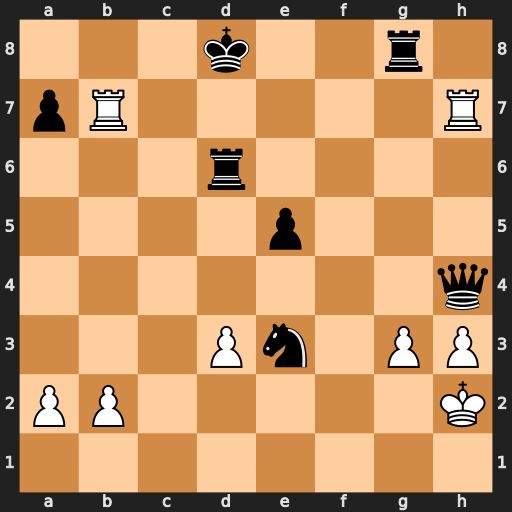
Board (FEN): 3k2r1/pR5R/3r4/4p3/7q/3Pn1PP/PP5K/8
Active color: w
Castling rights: -
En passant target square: -
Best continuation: Rb8#